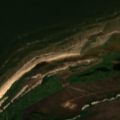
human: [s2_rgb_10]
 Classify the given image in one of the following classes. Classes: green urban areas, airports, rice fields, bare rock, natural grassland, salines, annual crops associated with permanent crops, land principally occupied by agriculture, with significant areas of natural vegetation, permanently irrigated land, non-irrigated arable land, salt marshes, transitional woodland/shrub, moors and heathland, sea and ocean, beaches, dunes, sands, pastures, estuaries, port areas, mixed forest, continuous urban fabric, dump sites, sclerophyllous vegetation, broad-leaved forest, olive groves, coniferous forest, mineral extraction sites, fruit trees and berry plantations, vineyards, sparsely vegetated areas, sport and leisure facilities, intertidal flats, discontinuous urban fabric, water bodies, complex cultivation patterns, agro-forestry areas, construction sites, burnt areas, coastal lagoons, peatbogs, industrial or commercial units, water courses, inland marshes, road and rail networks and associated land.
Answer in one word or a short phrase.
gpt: non-irrigated arable land, pastures, mixed forest, sea and ocean